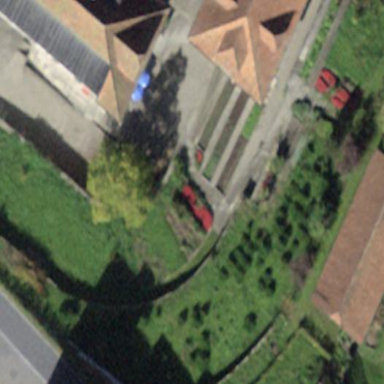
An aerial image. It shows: Garden that is leisure land.